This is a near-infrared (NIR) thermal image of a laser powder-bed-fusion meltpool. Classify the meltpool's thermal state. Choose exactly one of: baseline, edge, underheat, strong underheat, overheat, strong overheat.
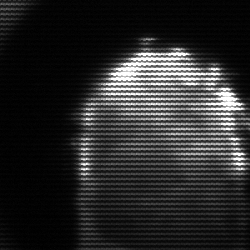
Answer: baseline